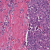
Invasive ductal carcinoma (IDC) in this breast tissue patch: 1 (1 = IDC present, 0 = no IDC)